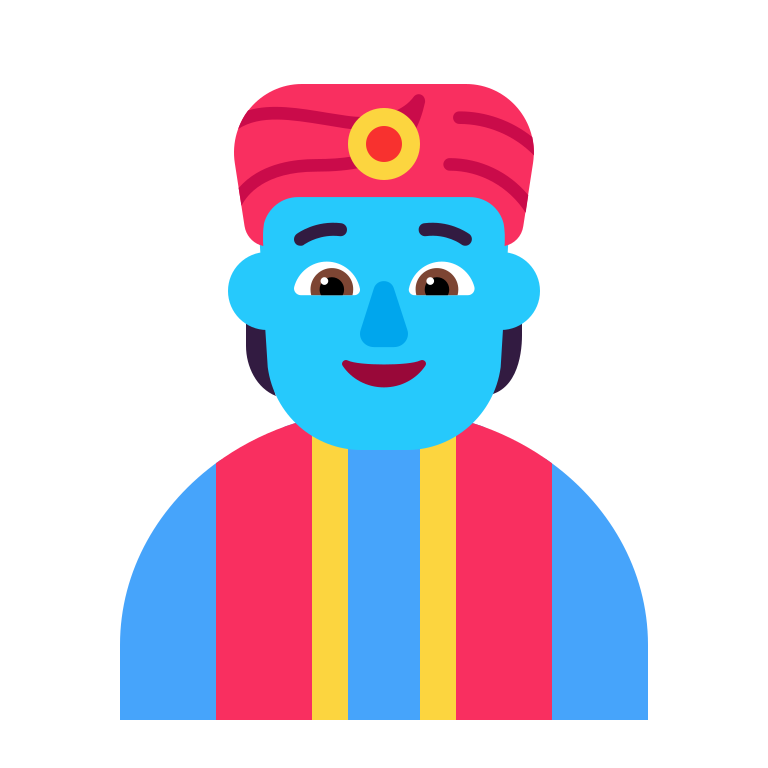
person genie flat